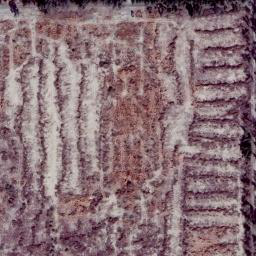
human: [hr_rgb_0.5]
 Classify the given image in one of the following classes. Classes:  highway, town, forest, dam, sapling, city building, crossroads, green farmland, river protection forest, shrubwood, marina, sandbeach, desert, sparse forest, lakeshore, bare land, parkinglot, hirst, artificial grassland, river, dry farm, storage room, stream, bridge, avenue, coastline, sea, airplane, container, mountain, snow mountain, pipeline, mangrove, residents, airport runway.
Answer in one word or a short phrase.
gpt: dry farm